Chest X-ray:
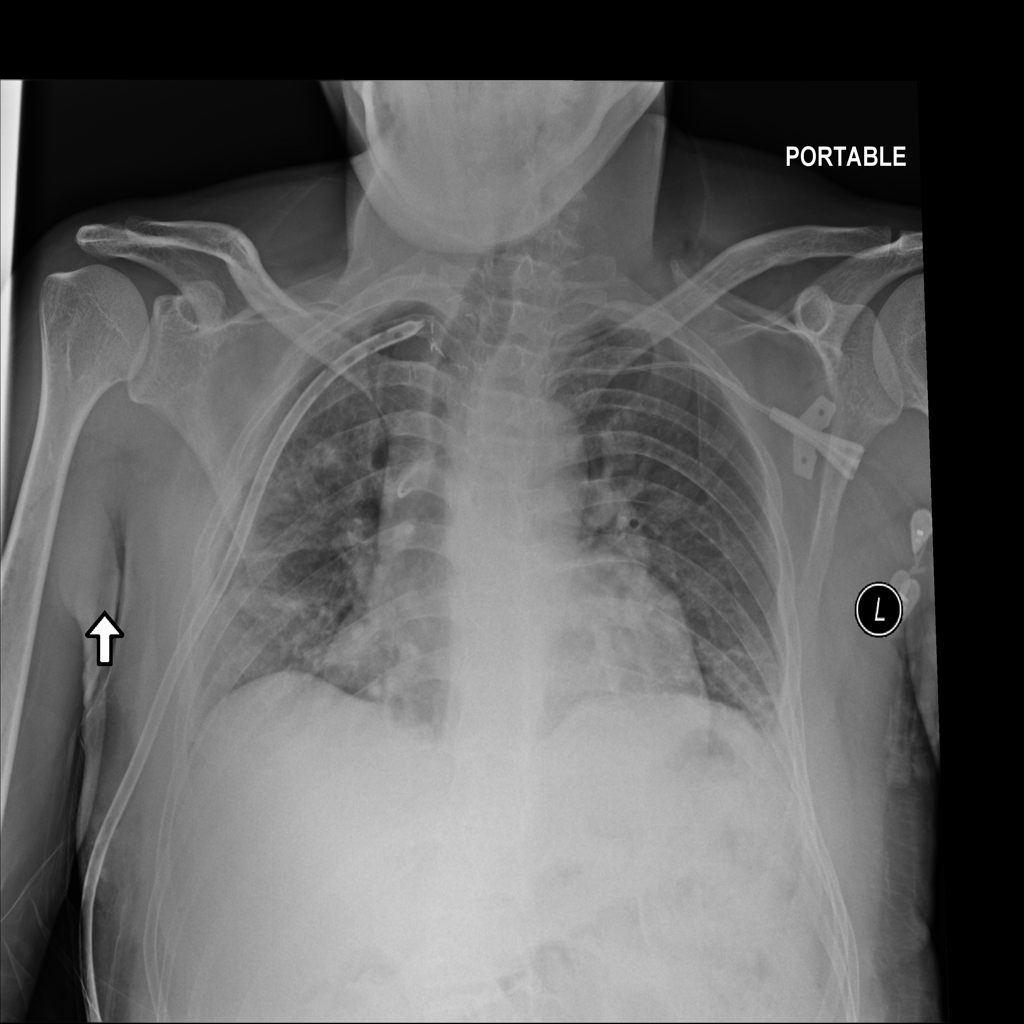
Findings: Consolidation
No abnormal finding: no